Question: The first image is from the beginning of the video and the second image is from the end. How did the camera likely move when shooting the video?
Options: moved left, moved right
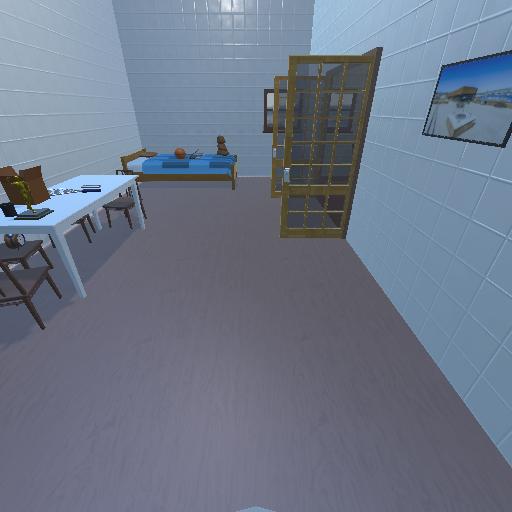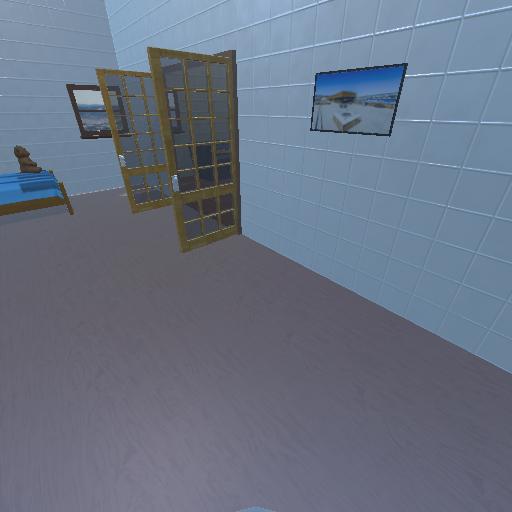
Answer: moved left